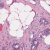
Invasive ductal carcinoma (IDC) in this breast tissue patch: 1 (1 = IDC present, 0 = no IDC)